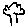
Label: tree